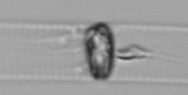
Label: Dactyliosolen_blavyanus